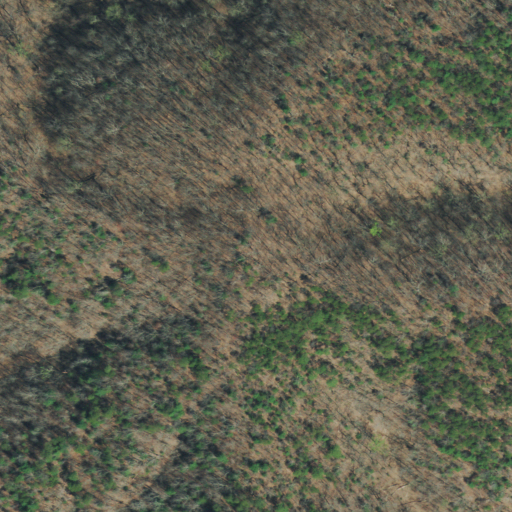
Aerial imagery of mountain in Tennessee named Chilly Spring Knob containing deciduous forest, mixed forest, and evergreen forest